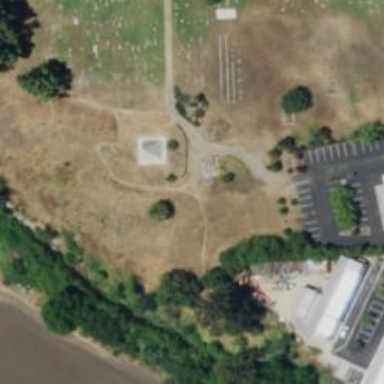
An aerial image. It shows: Memorial site with historic significance.